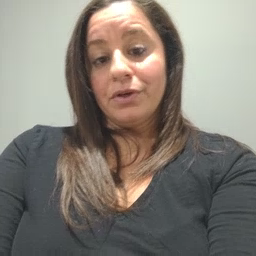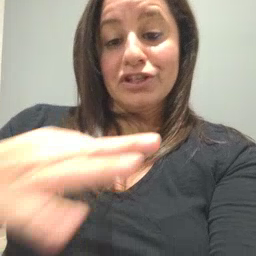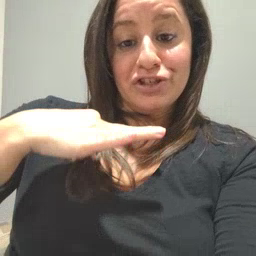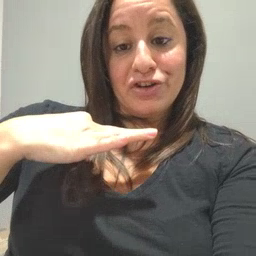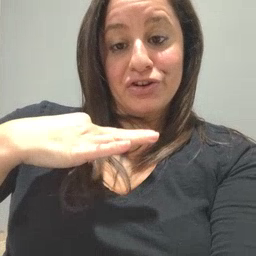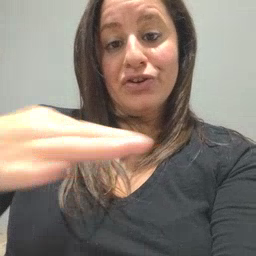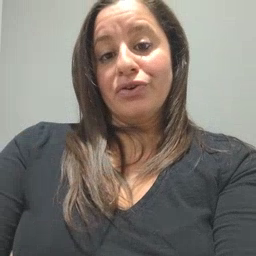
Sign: shirt